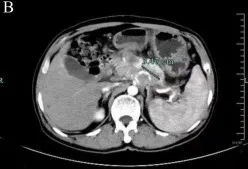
Computed tomography scans of the targeted lesion. (B) After three doses of pembrolizumab, demonstrating a partial response (PR) of the lesion in the pancreas.
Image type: radiology (ct)